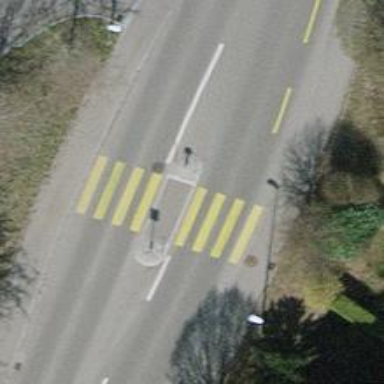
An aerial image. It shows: Zebra crossing on the road.